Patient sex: F
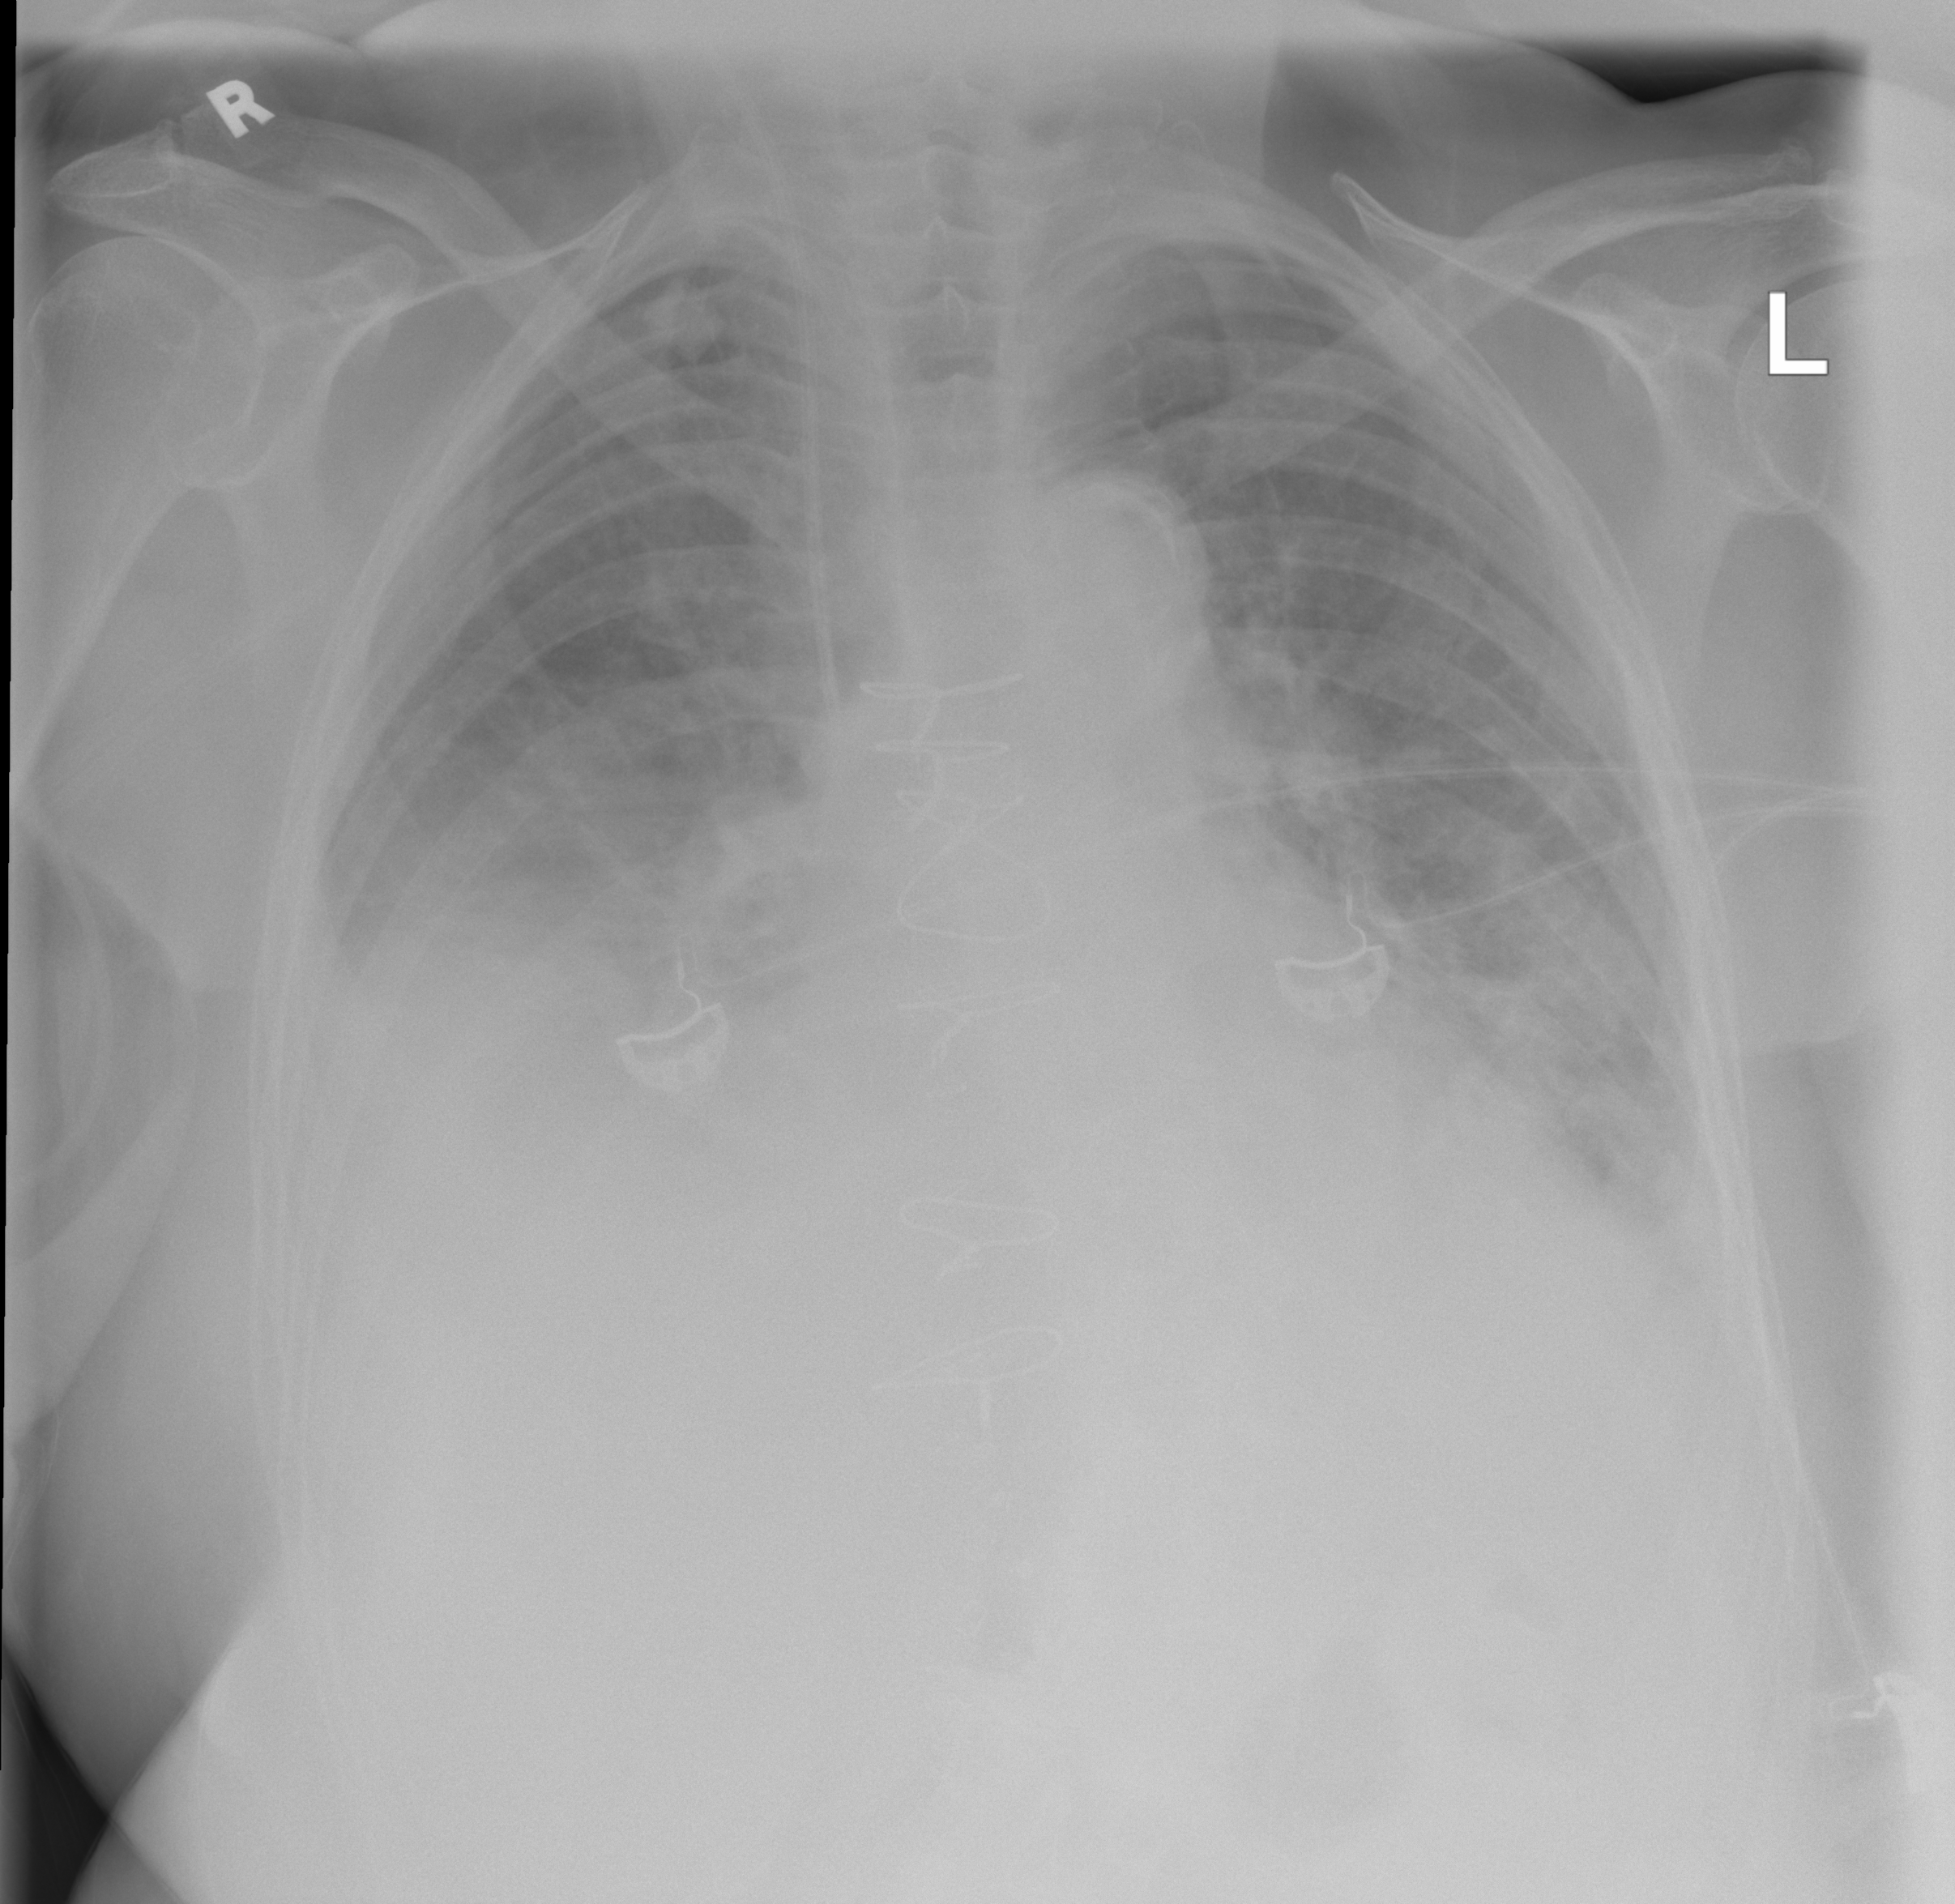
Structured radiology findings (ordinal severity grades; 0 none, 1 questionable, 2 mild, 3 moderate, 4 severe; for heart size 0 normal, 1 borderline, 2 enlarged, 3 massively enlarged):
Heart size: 0
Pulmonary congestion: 2
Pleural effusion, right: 2
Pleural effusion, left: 2
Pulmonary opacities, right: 2
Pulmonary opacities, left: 2
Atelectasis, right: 2
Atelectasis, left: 2